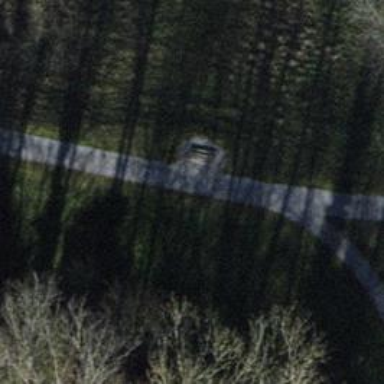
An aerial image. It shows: Bench for seating.